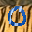
Label: 0